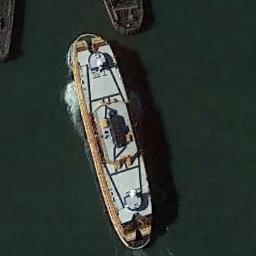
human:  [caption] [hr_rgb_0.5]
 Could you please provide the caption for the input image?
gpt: There is a ship at sea .

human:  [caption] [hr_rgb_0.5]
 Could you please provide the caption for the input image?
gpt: A white boat travels on the blue sea .

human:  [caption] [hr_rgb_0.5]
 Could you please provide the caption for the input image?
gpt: There are two ships in the green water .

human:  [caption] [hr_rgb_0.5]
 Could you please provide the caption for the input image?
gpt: The ship is sailing in the dark green water .

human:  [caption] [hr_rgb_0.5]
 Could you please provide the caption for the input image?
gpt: The ship is surrounded by green water .